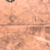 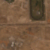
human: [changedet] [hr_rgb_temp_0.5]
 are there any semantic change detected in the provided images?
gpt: A small green area has been built near the road.